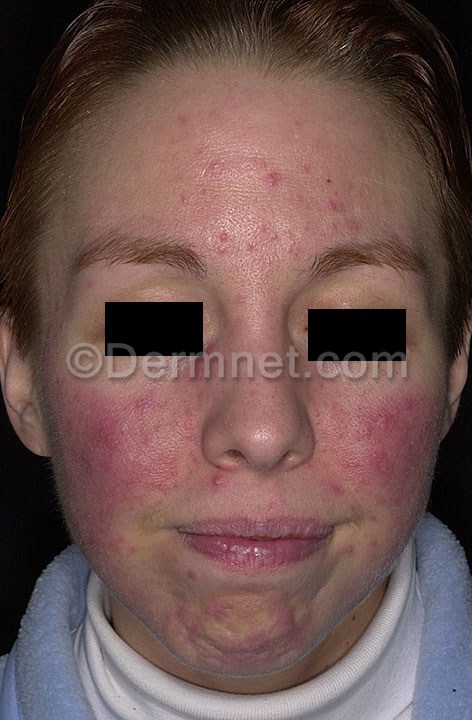
Disease: Acne and Rosacea Photos